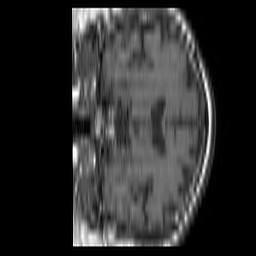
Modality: T1w
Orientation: coronal
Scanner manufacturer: philips
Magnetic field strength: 1.5 T
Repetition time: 0.7041 s
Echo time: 0.015 s